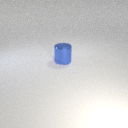
large blue metal cylinder